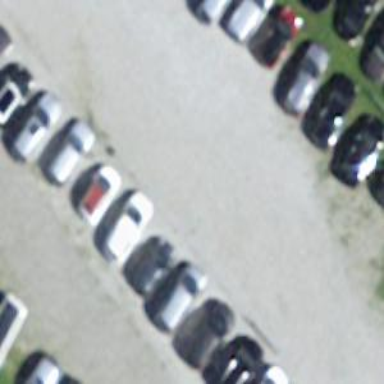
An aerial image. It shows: Parking aisle with fine gravel surface.